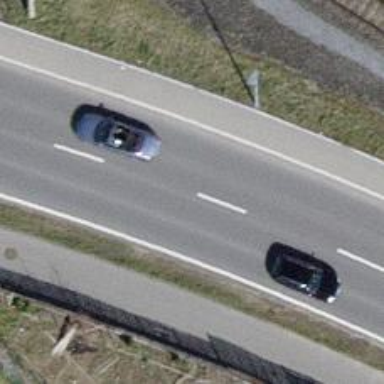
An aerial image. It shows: Primary highway with separate cycleway made of asphalt.